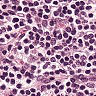
Metastatic tissue present: no